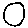
Label: moon